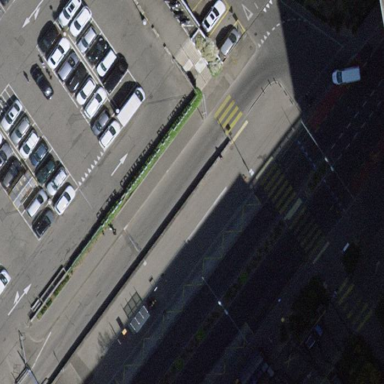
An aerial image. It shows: Platform with shelter made of asphalt. This platform is used for public transport.